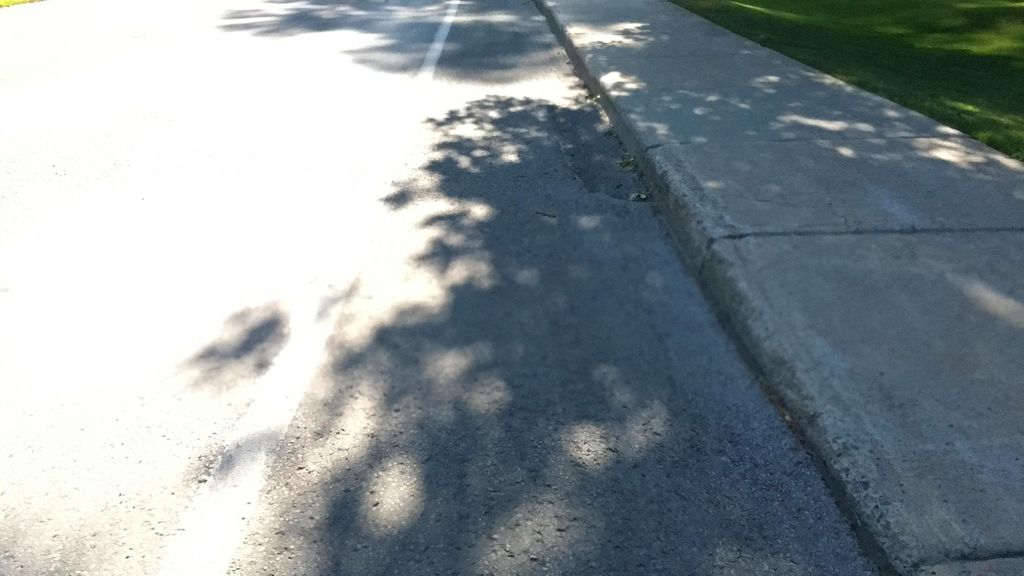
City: montreal